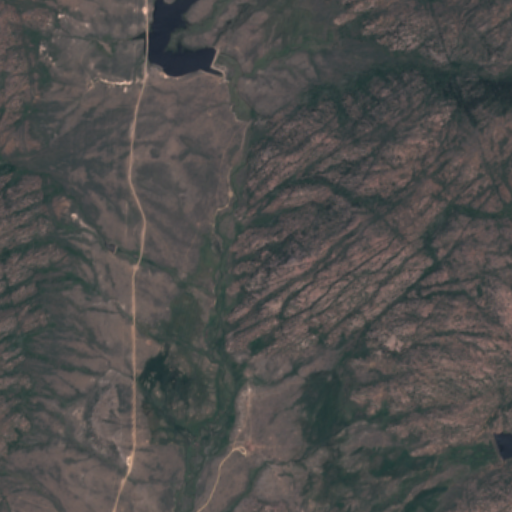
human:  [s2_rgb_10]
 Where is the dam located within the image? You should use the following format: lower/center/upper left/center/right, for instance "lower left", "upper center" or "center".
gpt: The dam is located in the upper center of the image.
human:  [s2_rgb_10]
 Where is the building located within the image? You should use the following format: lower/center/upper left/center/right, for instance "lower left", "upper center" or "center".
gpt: The building is located in the lower right of the image.
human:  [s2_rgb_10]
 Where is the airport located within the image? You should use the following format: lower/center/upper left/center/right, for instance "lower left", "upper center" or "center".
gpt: There is no airport in the image.